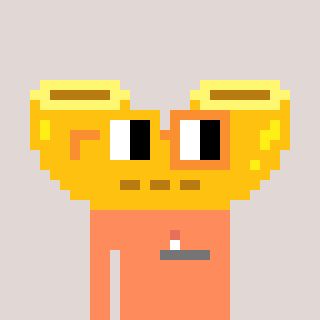
a pixel art character with square yellow and orange glasses, a macaroni-shaped head and a peachy-colored body on a warm background